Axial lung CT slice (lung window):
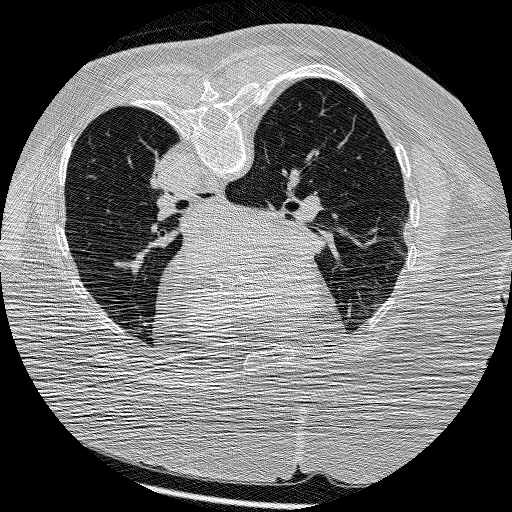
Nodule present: no